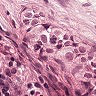
Metastatic tissue present: yes